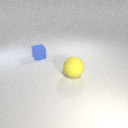
large yellow rubber sphere in front of small blue rubber cube